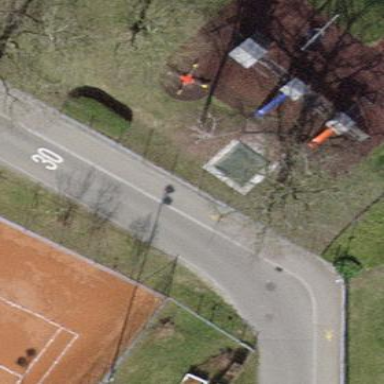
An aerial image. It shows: Playground area for leisure activities on the land.